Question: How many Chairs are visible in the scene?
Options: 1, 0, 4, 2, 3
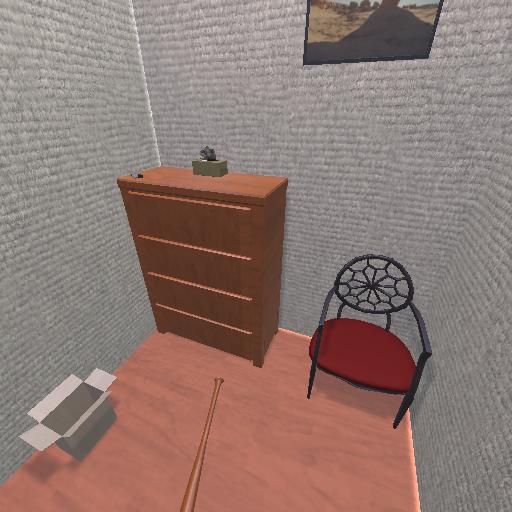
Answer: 1